Question: How can I create the floating, translucent, black notifications Xcode 4 and some other apps use to notify users of events?
This screenshot shows Xcode's "Build Succeeded" notification as an example.

Thanks in advance.
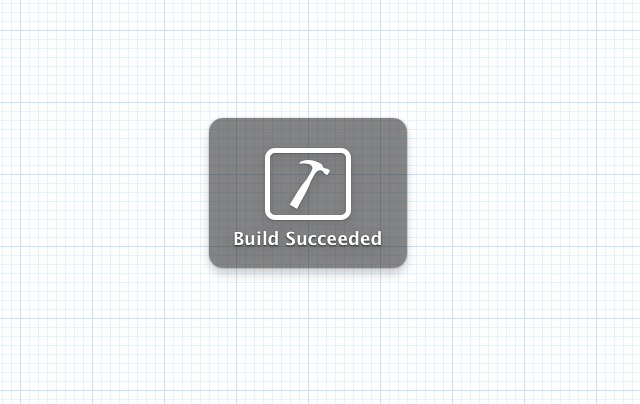
Answer: My answer here <URL> could serve as a pretty good starting point. You would want to up the radius on the rounded 'NSBezierPath' that's drawn, and set the opacity lower in the window so it matches that of the Xcode notification.